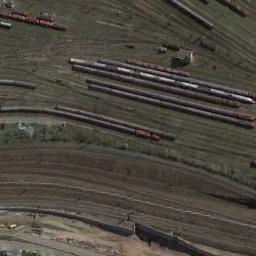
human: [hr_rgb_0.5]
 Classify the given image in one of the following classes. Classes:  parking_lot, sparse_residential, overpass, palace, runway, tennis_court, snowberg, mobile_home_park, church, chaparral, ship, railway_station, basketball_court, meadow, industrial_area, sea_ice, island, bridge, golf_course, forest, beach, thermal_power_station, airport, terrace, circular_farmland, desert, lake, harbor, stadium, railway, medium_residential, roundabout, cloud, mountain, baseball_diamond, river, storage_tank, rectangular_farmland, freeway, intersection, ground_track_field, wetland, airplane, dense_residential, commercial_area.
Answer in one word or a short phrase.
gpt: railway